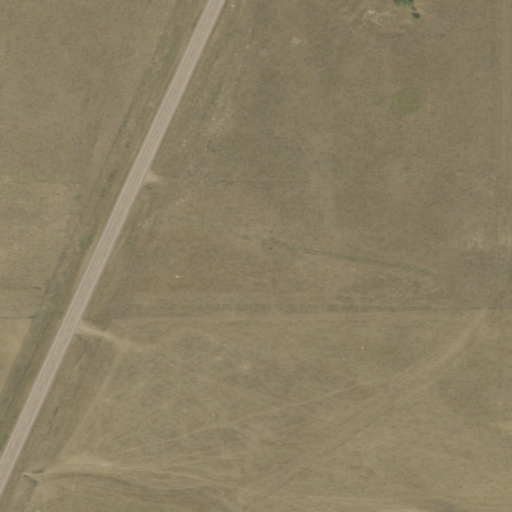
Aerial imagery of plain(s) in South Dakota named Coffee Flat containing grassland, open development, low intensity development, and shrub